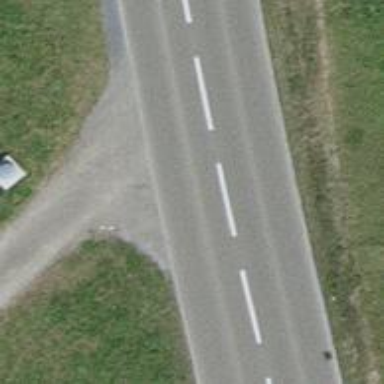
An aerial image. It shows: Secondary road with asphalt surface.